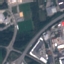
Label: Highway